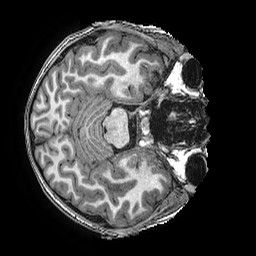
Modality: T1w
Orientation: axial
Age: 10
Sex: male
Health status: ill
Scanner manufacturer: ge
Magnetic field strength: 3 T
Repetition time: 0.0077 s
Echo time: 0.003436 s